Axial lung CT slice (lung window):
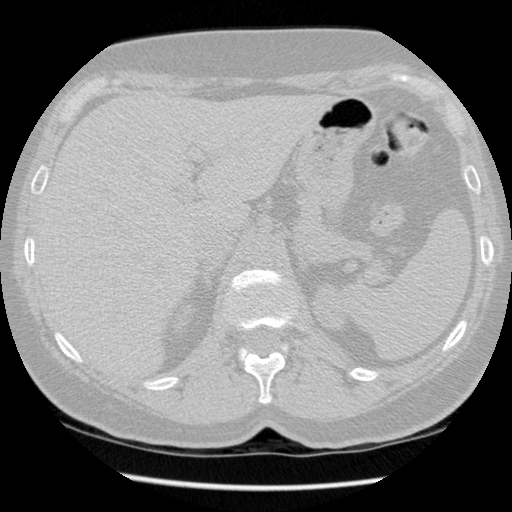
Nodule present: no